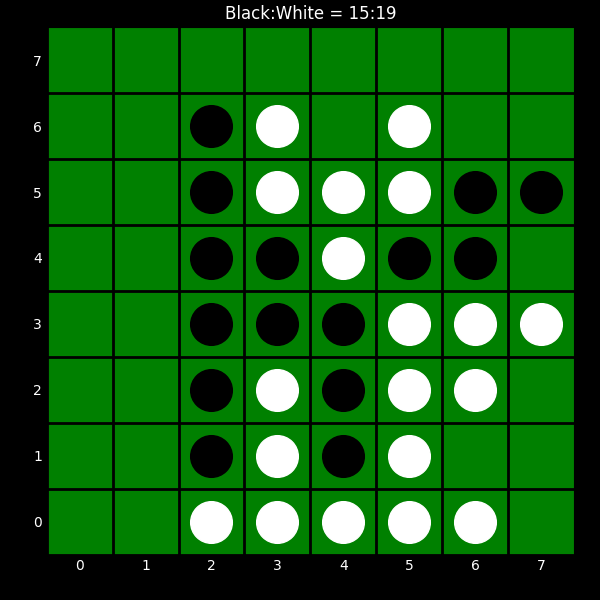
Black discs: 15
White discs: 19